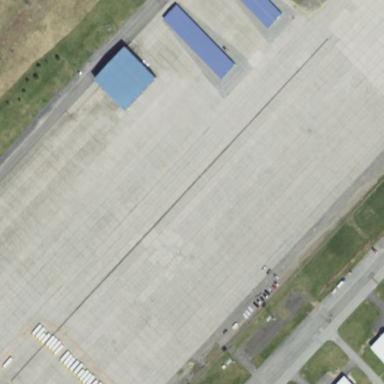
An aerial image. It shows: Apron at the airport.